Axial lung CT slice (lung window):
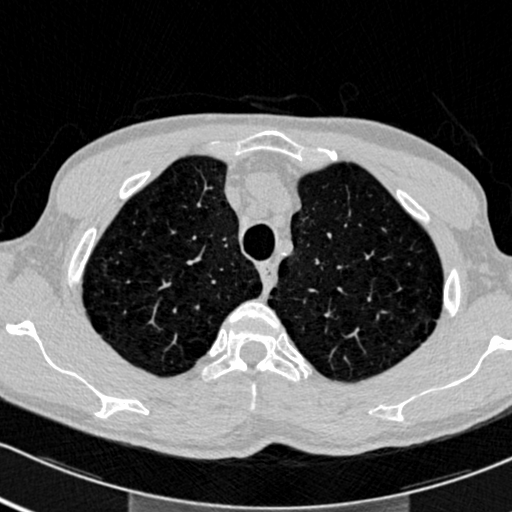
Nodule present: no